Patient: sex M, age 74
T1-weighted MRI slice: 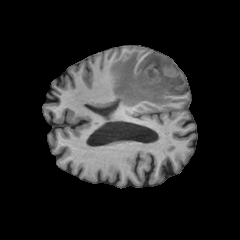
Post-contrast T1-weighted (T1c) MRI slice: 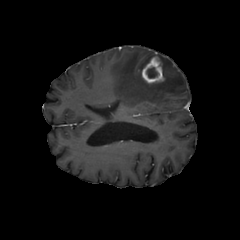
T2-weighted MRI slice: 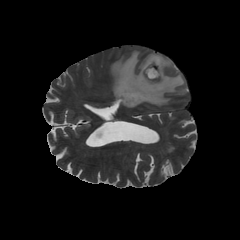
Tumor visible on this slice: yes
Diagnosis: Glioblastoma, IDH-wildtype
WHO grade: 4